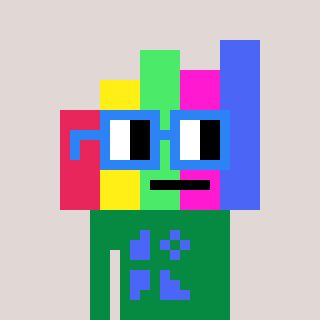
a pixel art character with square blue glasses, a bar chart-shaped head and a green-colored body on a warm background